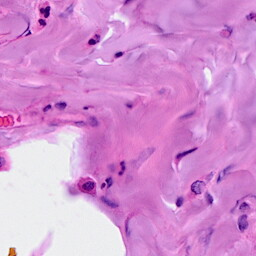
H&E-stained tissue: Breast